Interaction volume radius: 5 \u00c5
Interaction volume height: 50 \u00c5
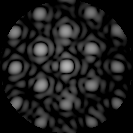
Disorder parameter: 0.08334